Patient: sex M, age 68
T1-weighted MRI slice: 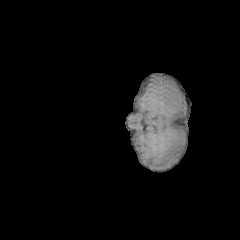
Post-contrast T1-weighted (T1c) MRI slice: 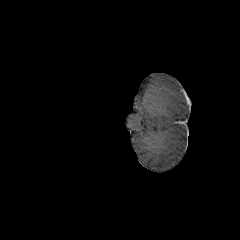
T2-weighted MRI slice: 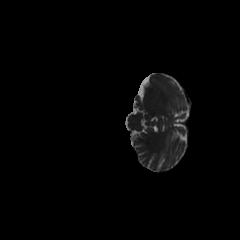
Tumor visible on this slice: no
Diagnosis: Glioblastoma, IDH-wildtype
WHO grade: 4